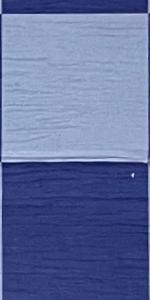
Label: Empty